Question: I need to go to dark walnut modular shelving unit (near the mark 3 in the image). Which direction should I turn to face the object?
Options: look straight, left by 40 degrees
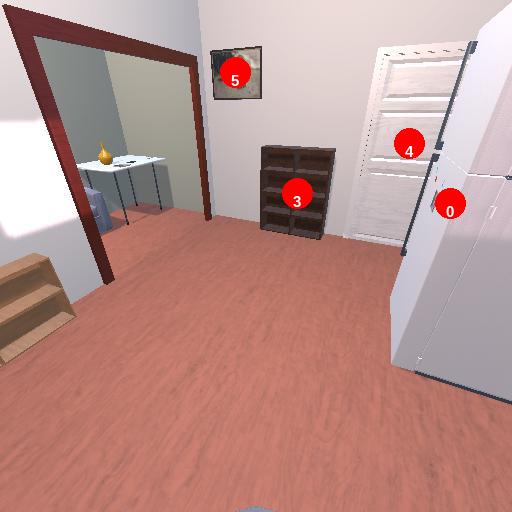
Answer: look straight